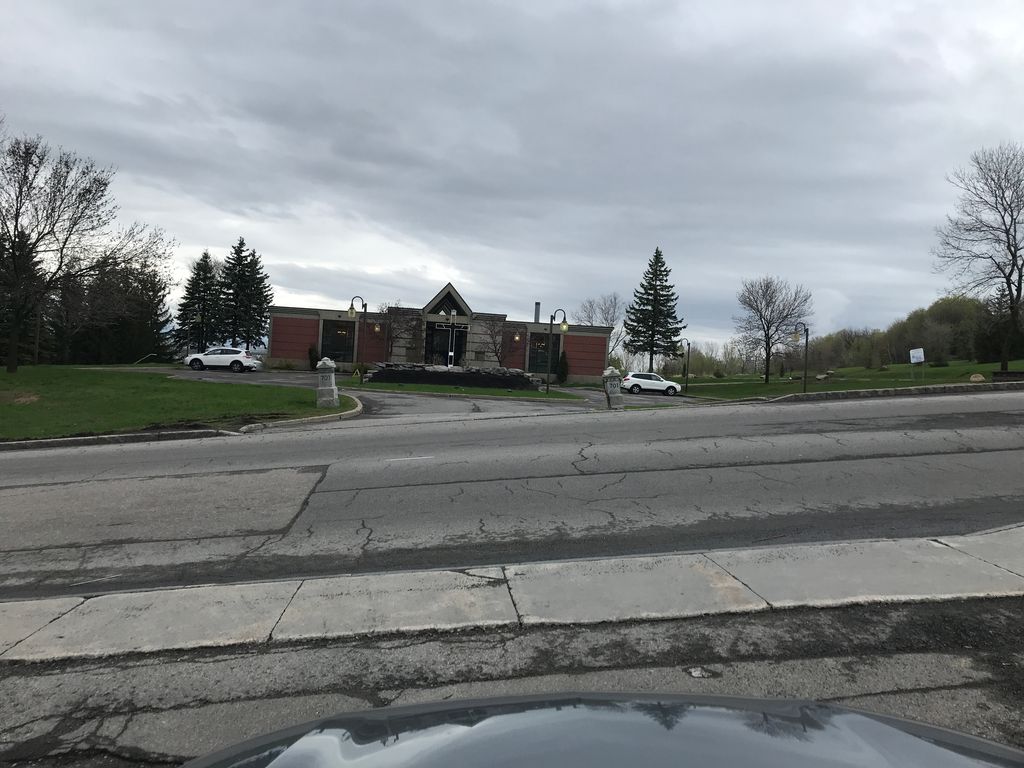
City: quebec_city